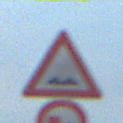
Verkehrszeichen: UnebeneFahrbahn
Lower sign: UeberholverbotKraftfahrzeuge
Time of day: SunriseSunset
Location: Outdoor (RoadRail)
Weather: PartlyCloudy
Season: NotSpecified
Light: Natural